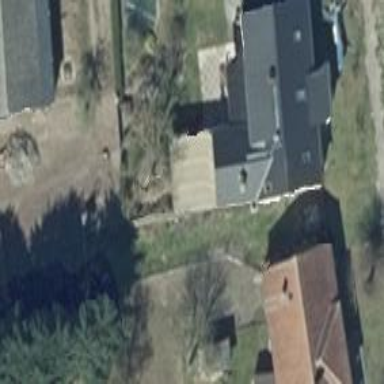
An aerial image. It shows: House with flat roof colored in dark grey.